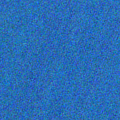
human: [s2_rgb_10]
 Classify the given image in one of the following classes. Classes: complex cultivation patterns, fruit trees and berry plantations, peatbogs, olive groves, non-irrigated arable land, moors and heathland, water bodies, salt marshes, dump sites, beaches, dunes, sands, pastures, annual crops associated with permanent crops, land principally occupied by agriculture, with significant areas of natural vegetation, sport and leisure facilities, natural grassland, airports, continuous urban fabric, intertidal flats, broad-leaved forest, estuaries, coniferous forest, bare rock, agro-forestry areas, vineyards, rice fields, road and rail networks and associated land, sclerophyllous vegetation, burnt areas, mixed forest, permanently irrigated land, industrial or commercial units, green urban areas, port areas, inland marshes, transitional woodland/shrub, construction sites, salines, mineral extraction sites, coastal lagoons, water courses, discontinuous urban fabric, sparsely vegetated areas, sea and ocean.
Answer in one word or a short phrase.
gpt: sea and ocean